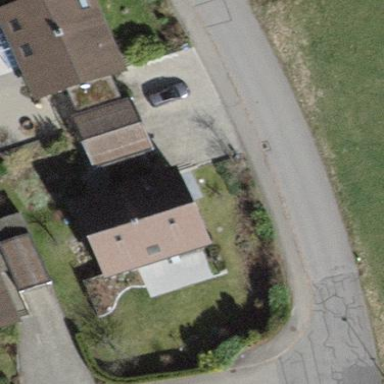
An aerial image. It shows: Detached building.